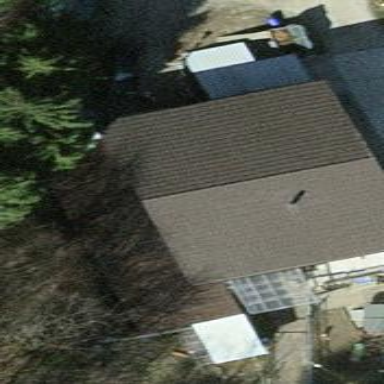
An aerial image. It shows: Building with gabled roof oriented across.